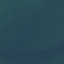
Land use / land cover: SeaLake